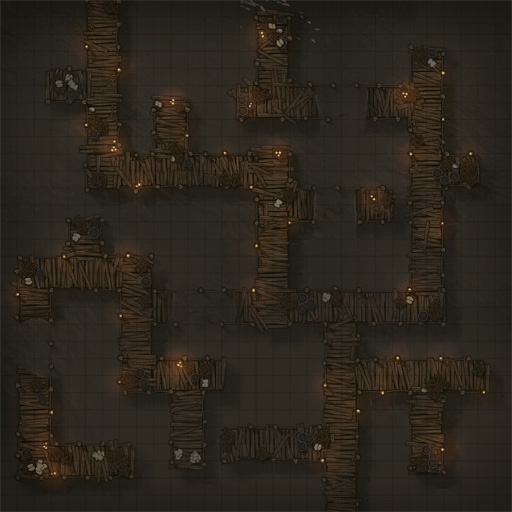
A D&D Grid Map maze of bridges over a black background torches (Swamp Bridges Map)